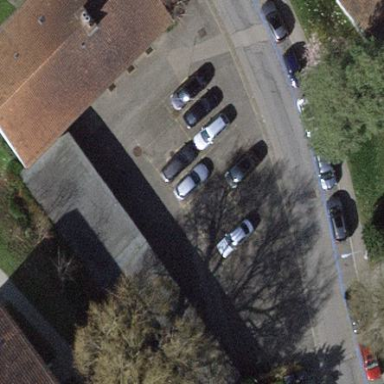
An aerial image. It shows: Parking area is available.